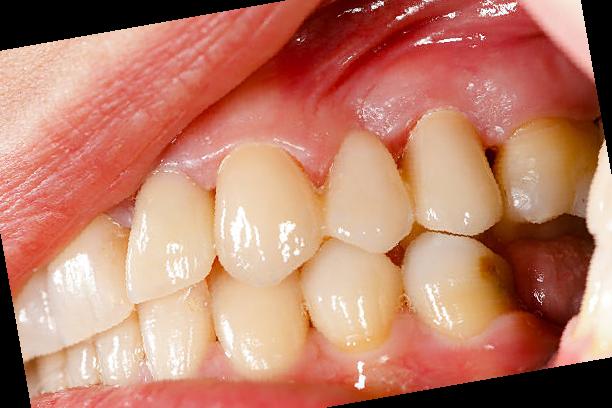
Condition: Gingivitis